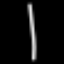
Label: line